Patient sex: M
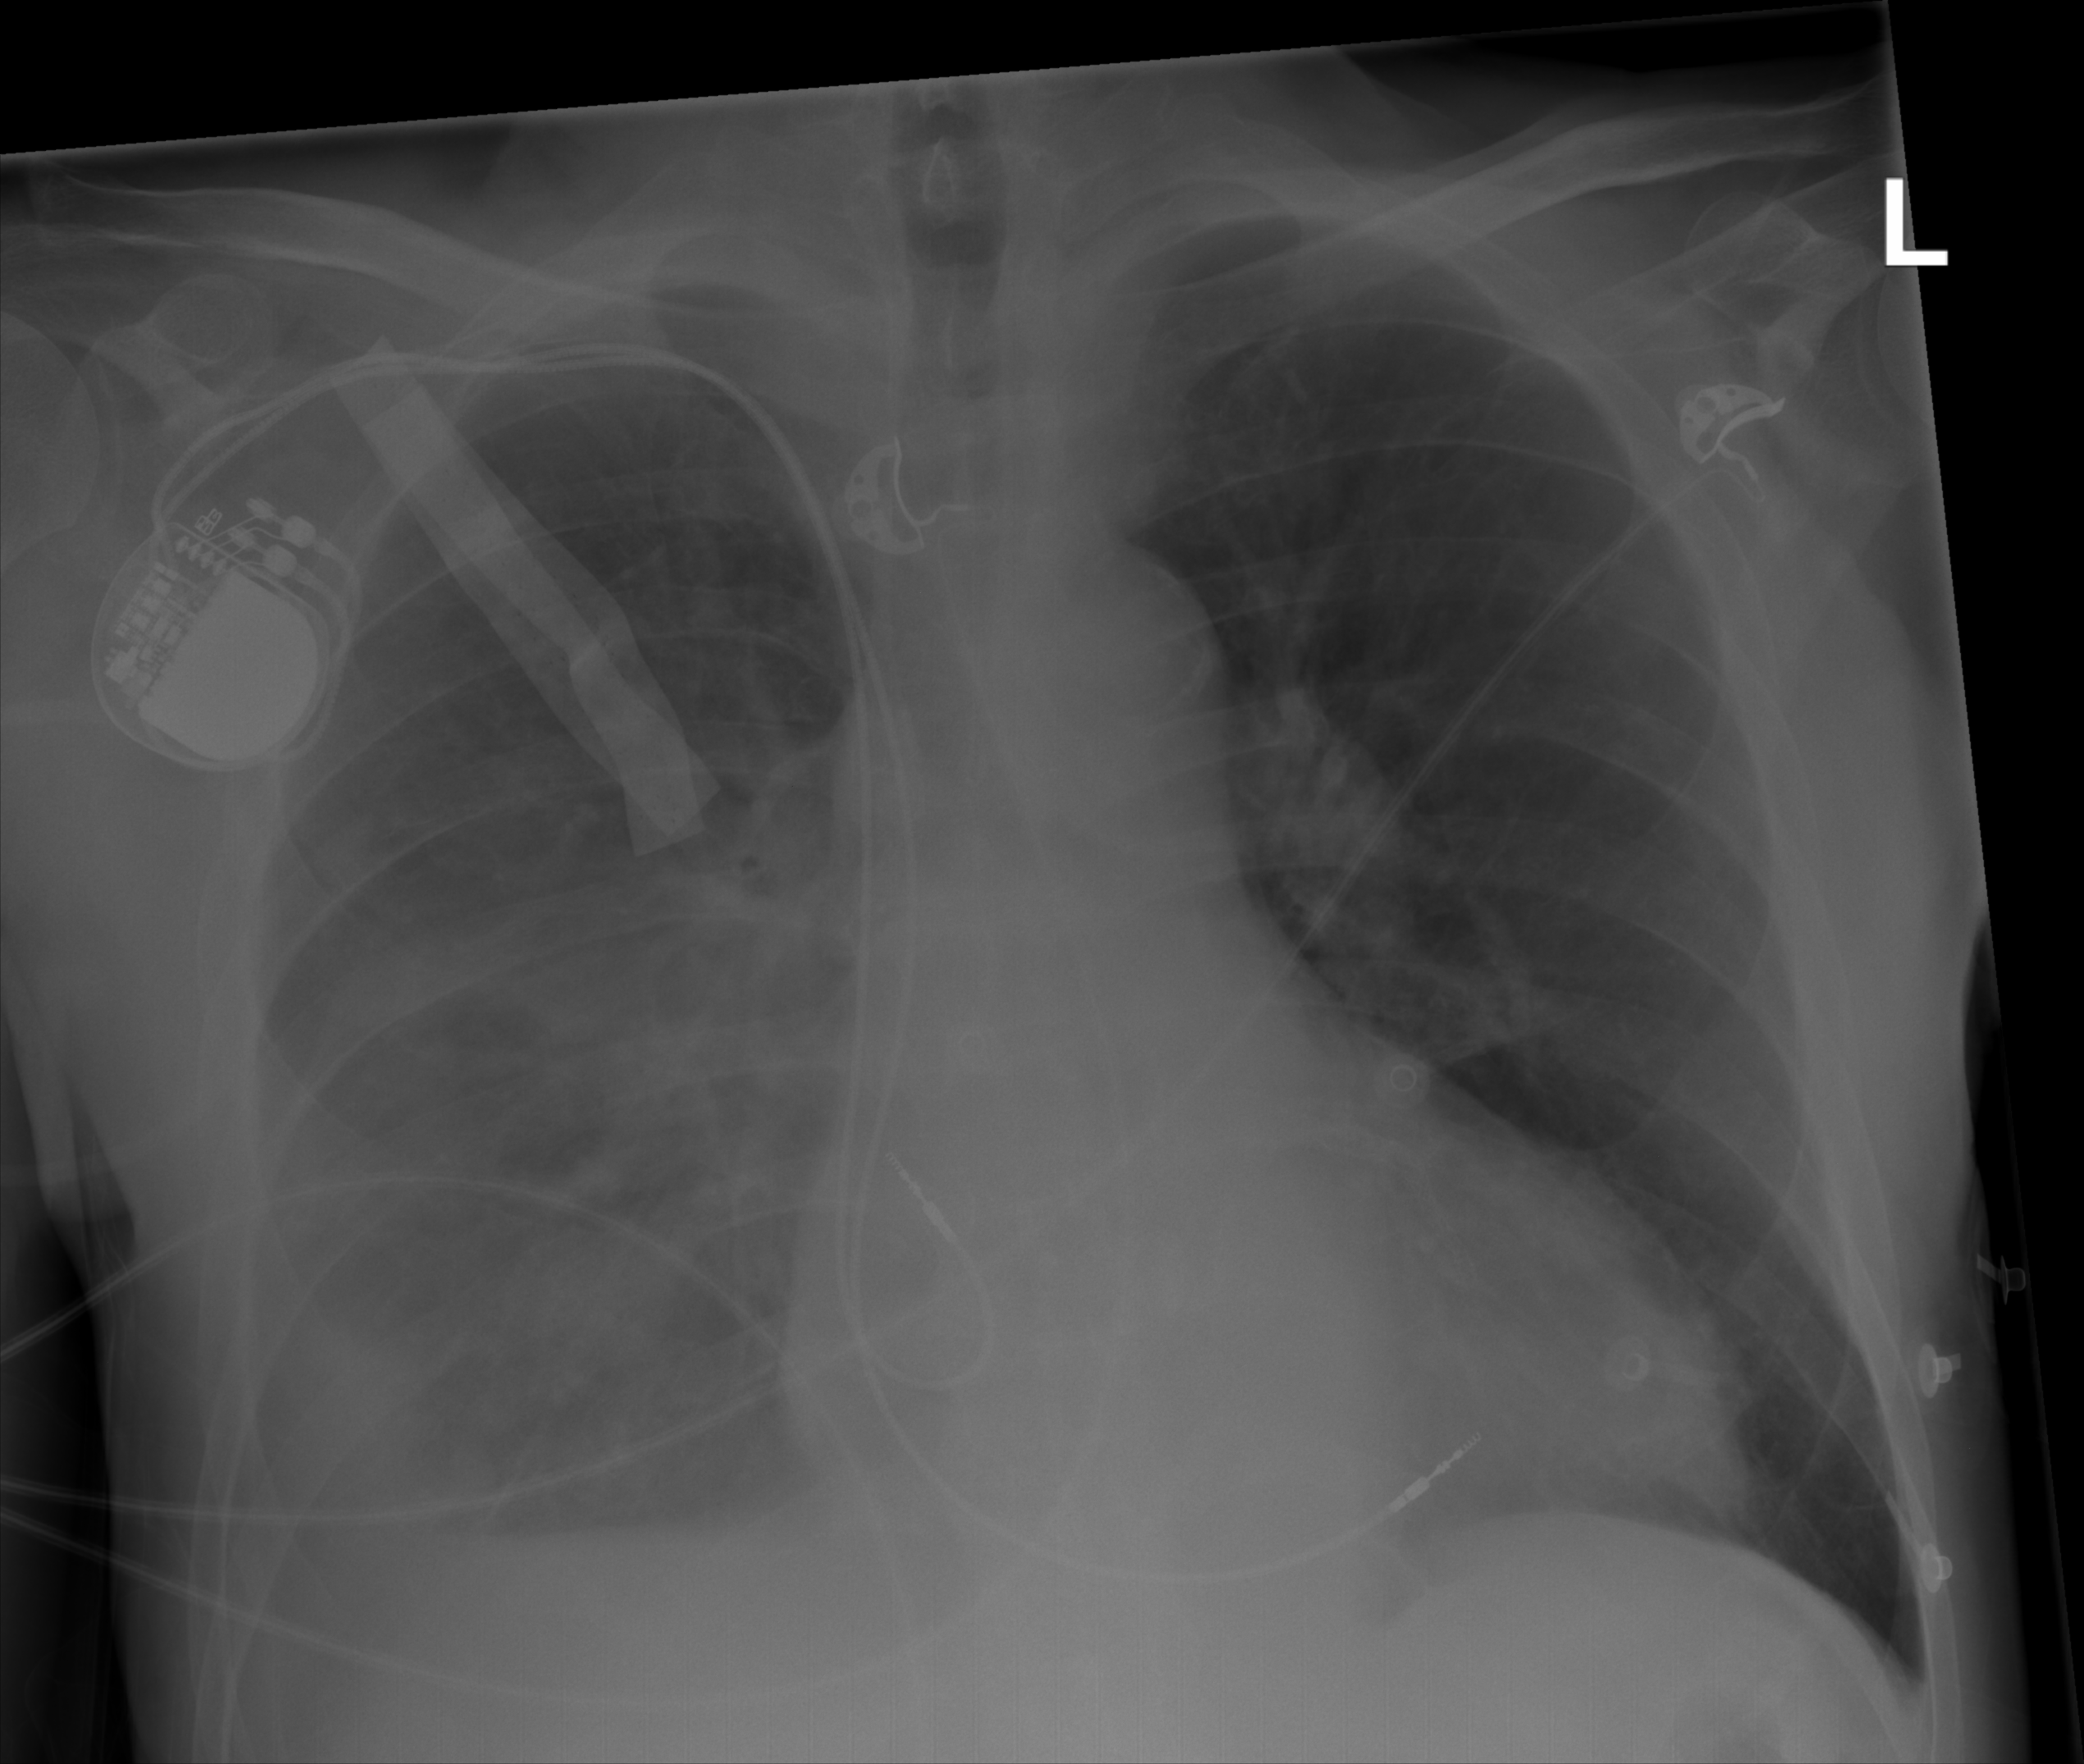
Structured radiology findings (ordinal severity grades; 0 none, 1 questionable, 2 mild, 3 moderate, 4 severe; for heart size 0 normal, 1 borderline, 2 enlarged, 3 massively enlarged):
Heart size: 0
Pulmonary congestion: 0
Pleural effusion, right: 2
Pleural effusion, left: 0
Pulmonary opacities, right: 0
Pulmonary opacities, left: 0
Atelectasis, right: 2
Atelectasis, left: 0